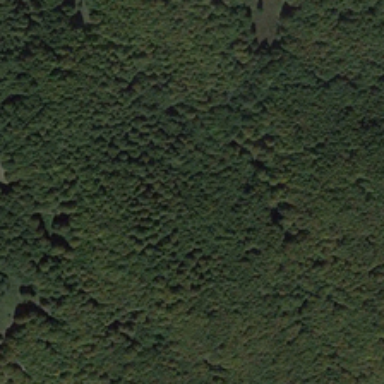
This piece of the forest is green and dense .